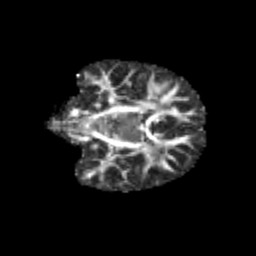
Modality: FA
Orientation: coronal
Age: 9
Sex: female
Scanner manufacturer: siemens
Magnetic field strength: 3 T
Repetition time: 3.8 s
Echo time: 0.07 s